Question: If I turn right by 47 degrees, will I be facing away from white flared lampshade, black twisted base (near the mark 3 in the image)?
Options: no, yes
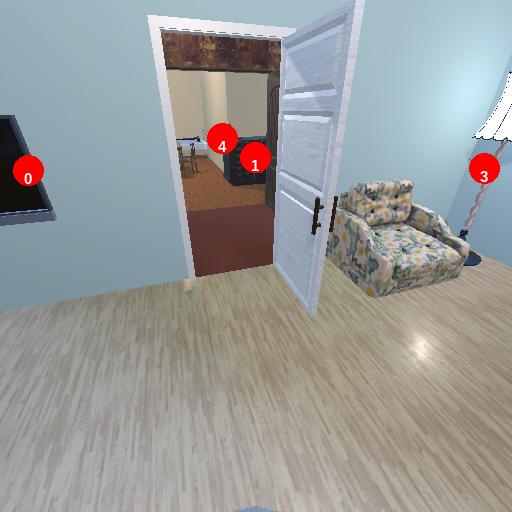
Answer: no